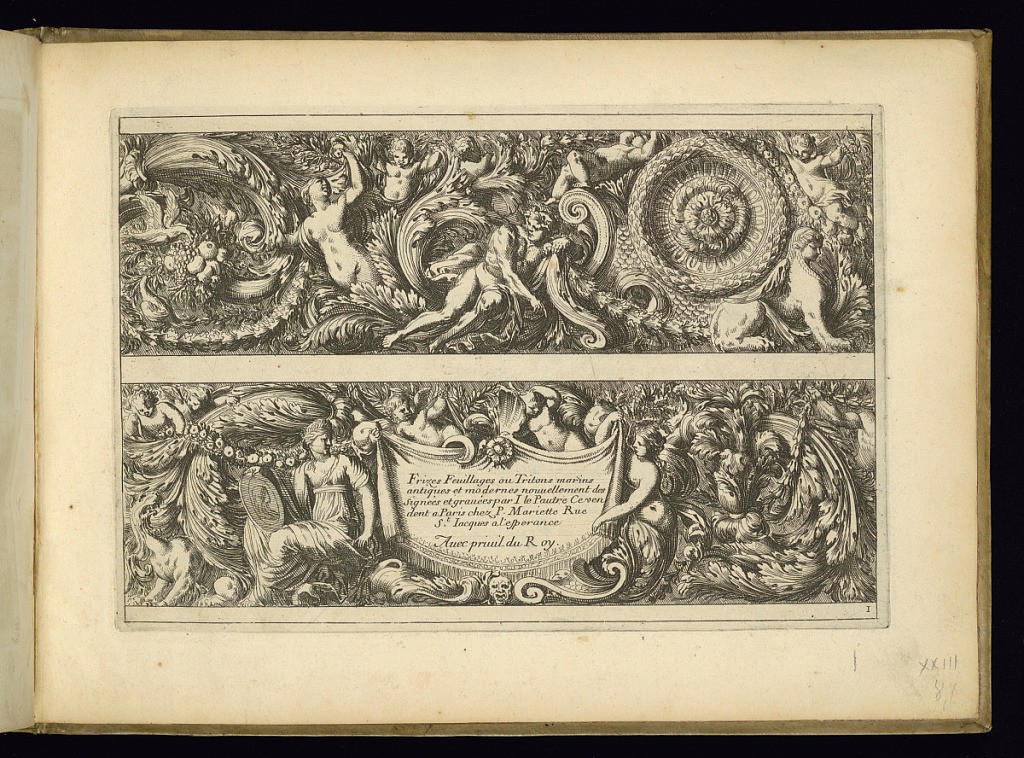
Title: Title Page and Two Frieze Designs
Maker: Jean Le Pautre, French, 1618–1682
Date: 1657–82
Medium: Etching on laid paper
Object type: Print
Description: Title page and two frieze designs. The title is lettered in the lower frieze over a draped fabric held by flanking female figures. The friezes feature, putti, male and female figures, scrolling leaves (rinceaux), festoons of leaves, a rosette, scale pattern, sphynx, a bird, and fruit. The plate is numbered.